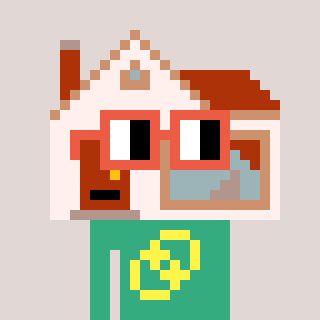
a pixel art character with square orange glasses, a house-shaped head and a teal-colored body on a warm background